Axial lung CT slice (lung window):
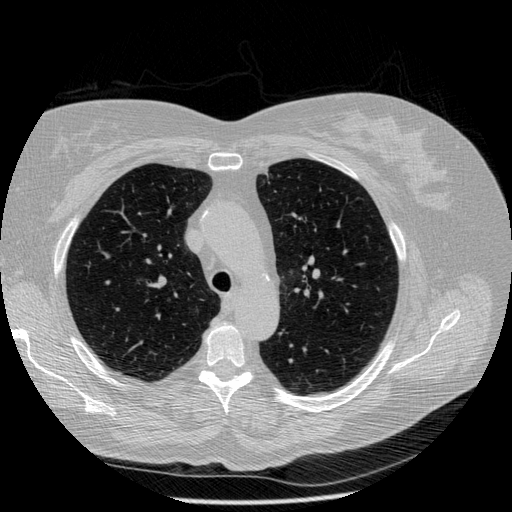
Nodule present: no